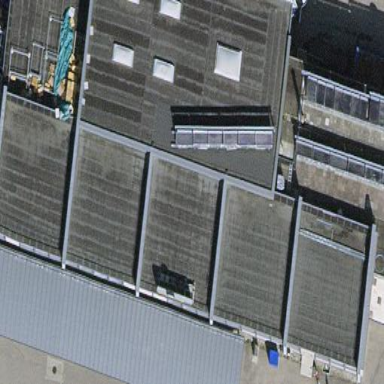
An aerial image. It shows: Car wash facility located under roof.